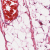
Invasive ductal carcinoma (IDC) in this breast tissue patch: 0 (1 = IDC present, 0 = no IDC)